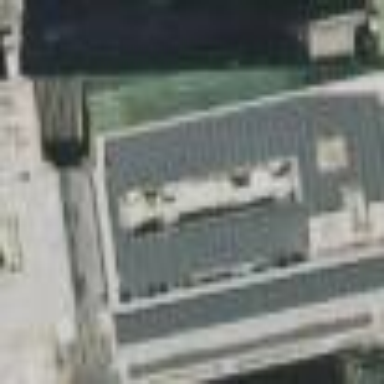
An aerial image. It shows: Government building.